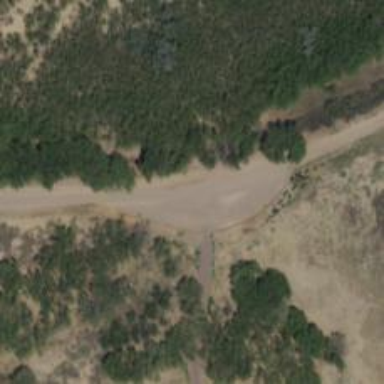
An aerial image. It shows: Unclassified road running alongside cutline.